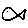
Label: fish